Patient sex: F
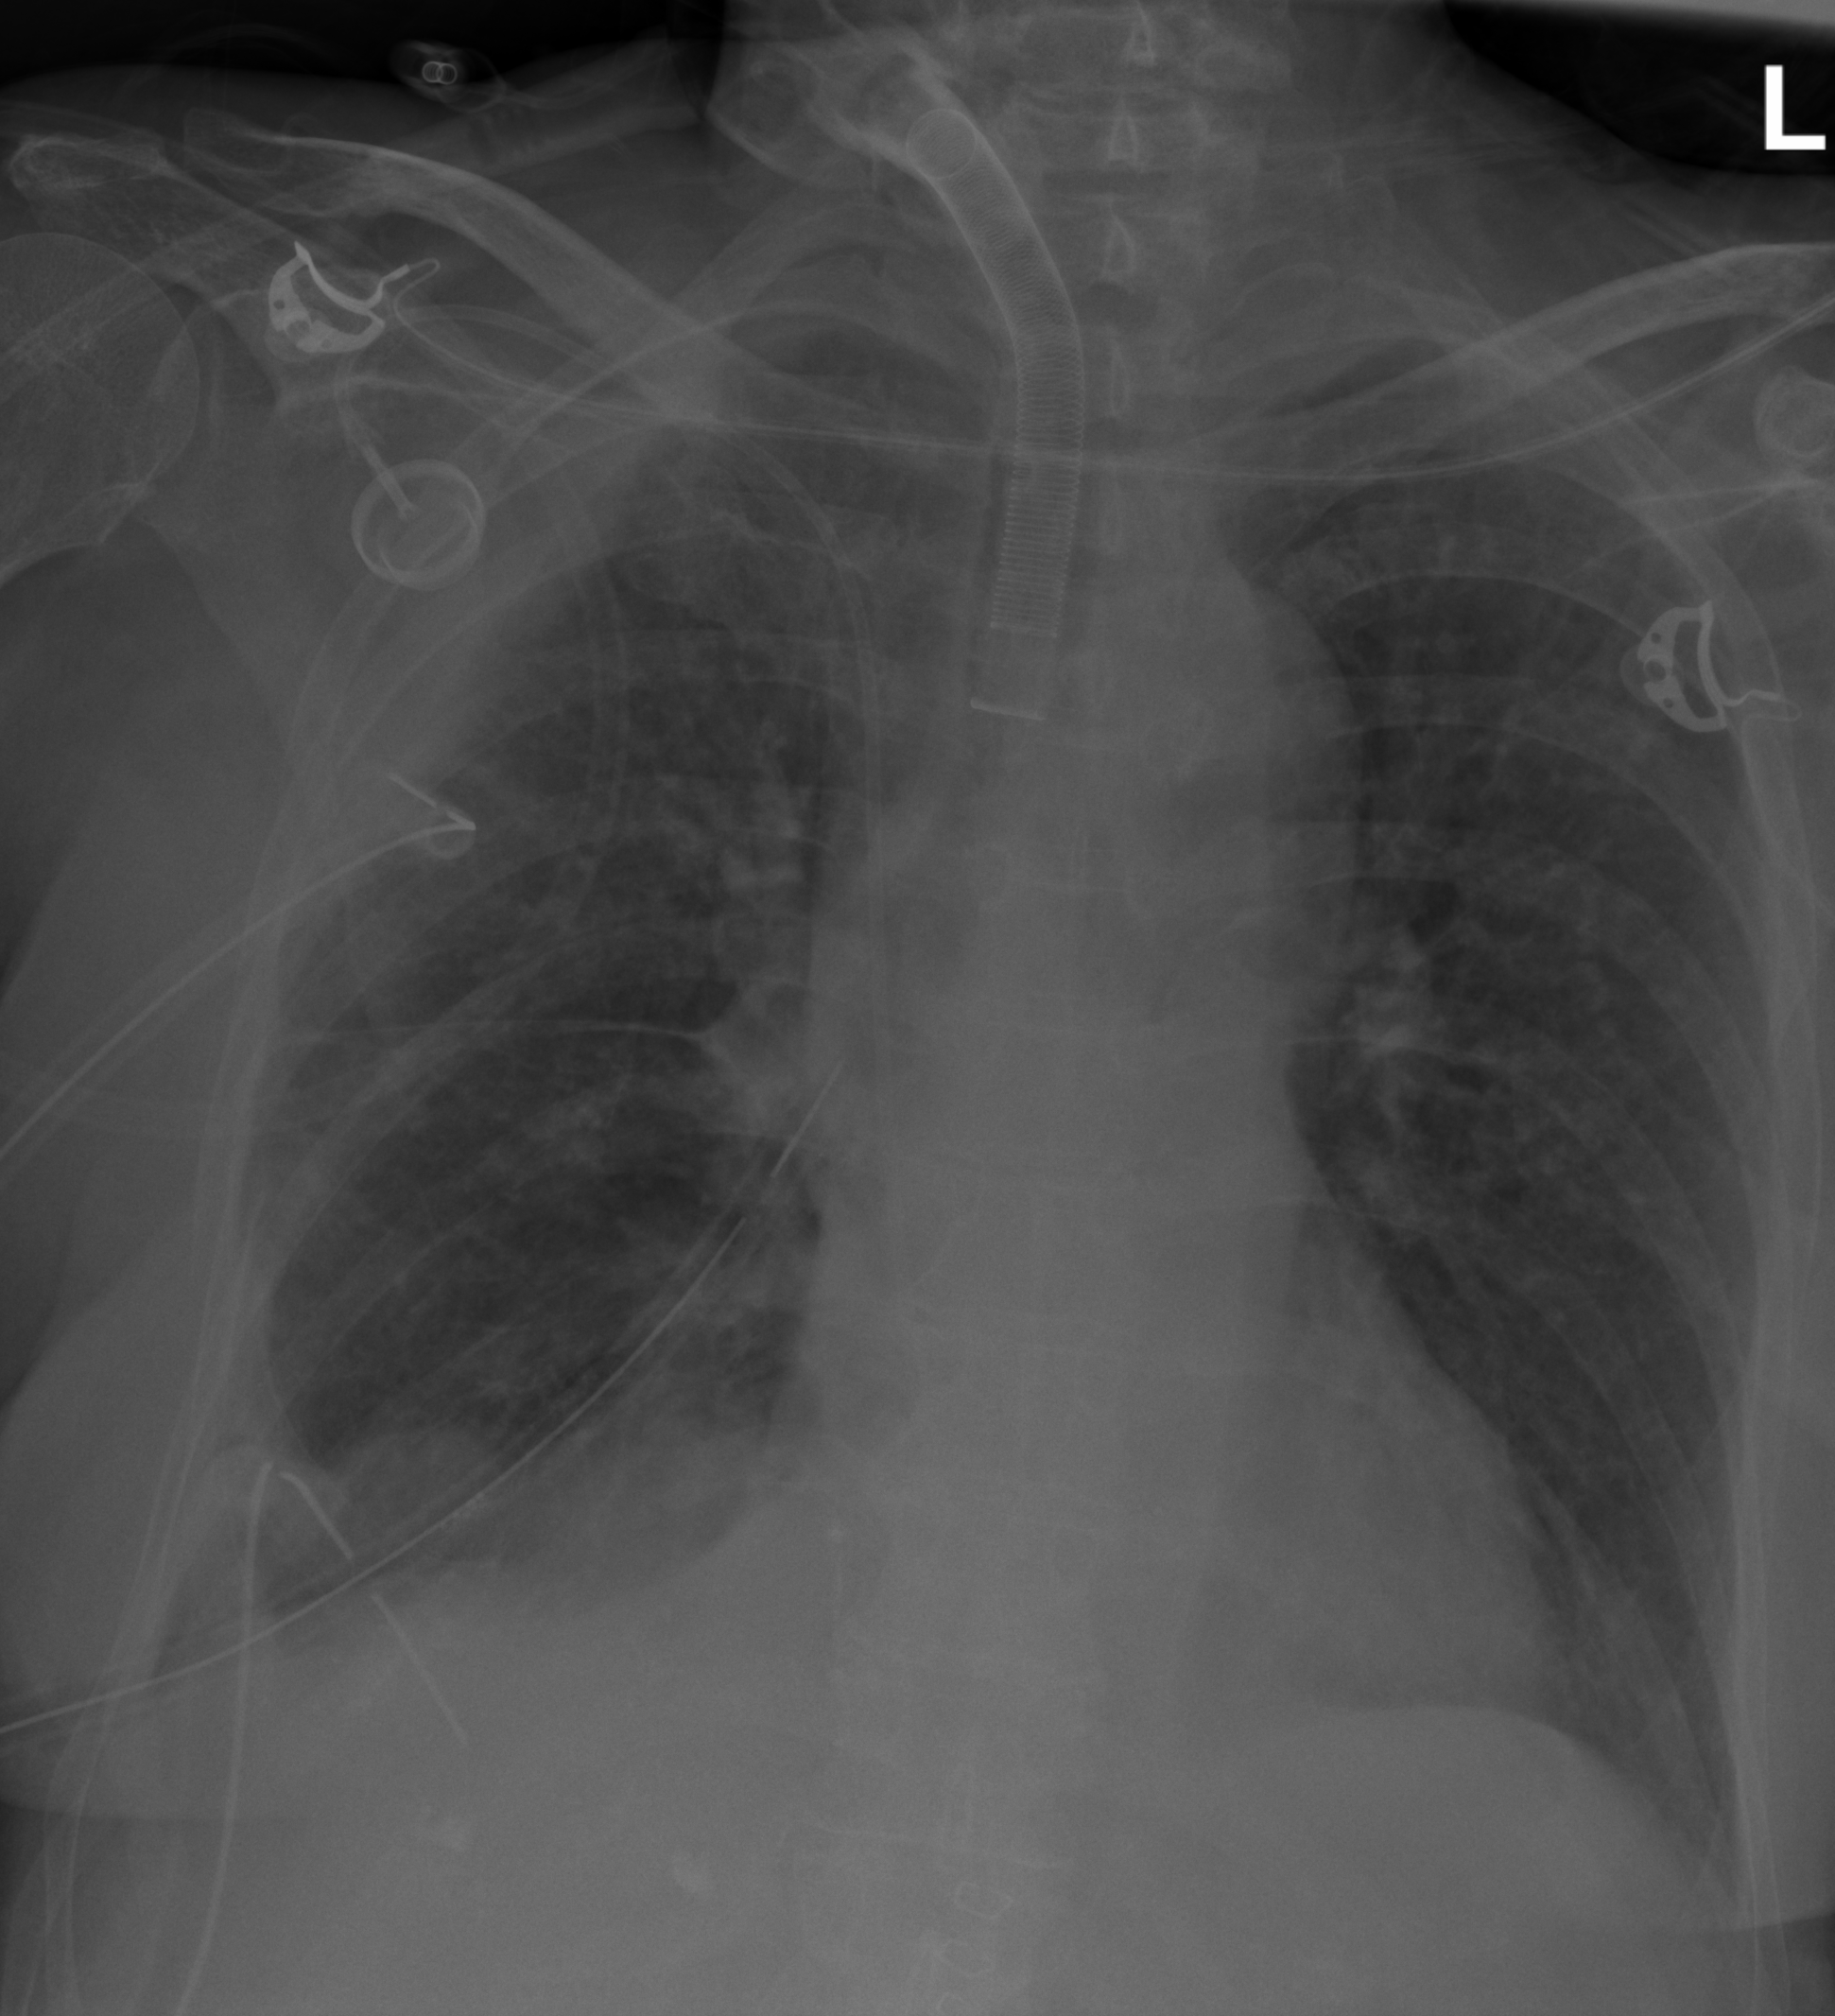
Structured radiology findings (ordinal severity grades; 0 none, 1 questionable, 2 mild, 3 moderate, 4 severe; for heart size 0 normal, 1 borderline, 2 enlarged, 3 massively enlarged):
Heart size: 0
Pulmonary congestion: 2
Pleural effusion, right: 3
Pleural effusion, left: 0
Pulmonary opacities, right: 0
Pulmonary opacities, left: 0
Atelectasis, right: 2
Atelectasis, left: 0